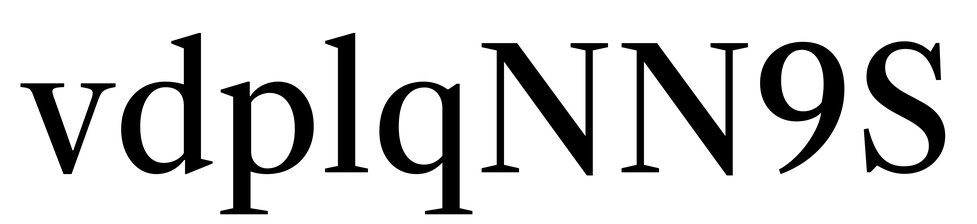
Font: LibreCaslonText_Regular